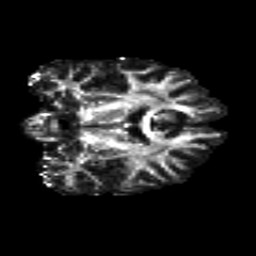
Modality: FA
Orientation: coronal
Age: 26
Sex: female
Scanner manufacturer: siemens
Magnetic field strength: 3 T
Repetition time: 8.8 s
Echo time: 0.085 s